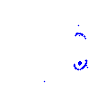
Particle: kaon